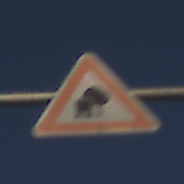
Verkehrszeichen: UnzureichendesLichtraumprofil
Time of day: MorningAfternoon
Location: Outdoor (Nature)
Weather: PartlyCloudy
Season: NotSpecified
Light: Natural